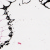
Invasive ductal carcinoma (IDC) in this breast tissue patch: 0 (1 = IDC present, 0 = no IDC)